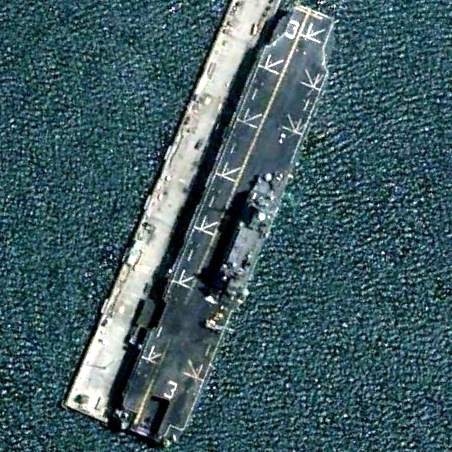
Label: assault